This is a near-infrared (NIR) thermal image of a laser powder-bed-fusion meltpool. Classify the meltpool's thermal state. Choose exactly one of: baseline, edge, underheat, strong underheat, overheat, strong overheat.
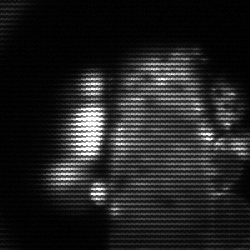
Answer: strong underheat